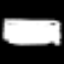
Label: fork